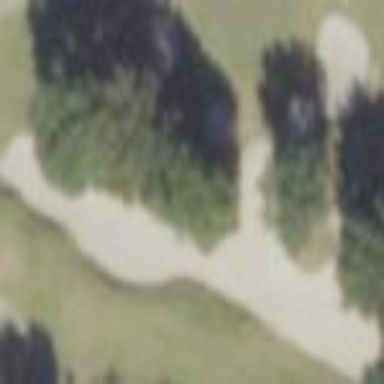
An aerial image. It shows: Sand bunker on golf course.